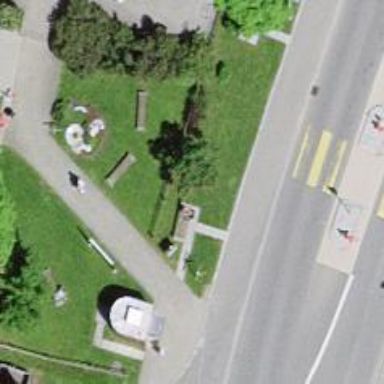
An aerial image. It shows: Bench.